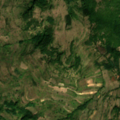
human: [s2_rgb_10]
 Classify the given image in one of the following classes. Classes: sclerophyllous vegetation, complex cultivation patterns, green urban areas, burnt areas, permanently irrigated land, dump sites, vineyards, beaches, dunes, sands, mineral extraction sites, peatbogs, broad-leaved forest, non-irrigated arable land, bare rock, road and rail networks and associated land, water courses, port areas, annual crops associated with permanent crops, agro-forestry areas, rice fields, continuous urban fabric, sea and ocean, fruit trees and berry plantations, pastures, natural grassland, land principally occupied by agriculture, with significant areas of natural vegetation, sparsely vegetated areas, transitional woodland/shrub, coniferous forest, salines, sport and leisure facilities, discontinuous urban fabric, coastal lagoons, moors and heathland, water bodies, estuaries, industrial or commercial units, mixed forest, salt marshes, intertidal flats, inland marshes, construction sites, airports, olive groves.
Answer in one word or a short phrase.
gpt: pastures, complex cultivation patterns, land principally occupied by agriculture, with significant areas of natural vegetation, transitional woodland/shrub